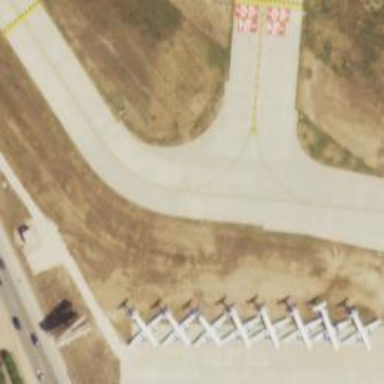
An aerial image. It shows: View of taxiway at the airport.